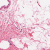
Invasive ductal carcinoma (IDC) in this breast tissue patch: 0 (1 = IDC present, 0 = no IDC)